Field crop: maize
Growth stage: 2
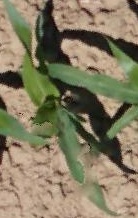
Species: maize